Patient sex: M
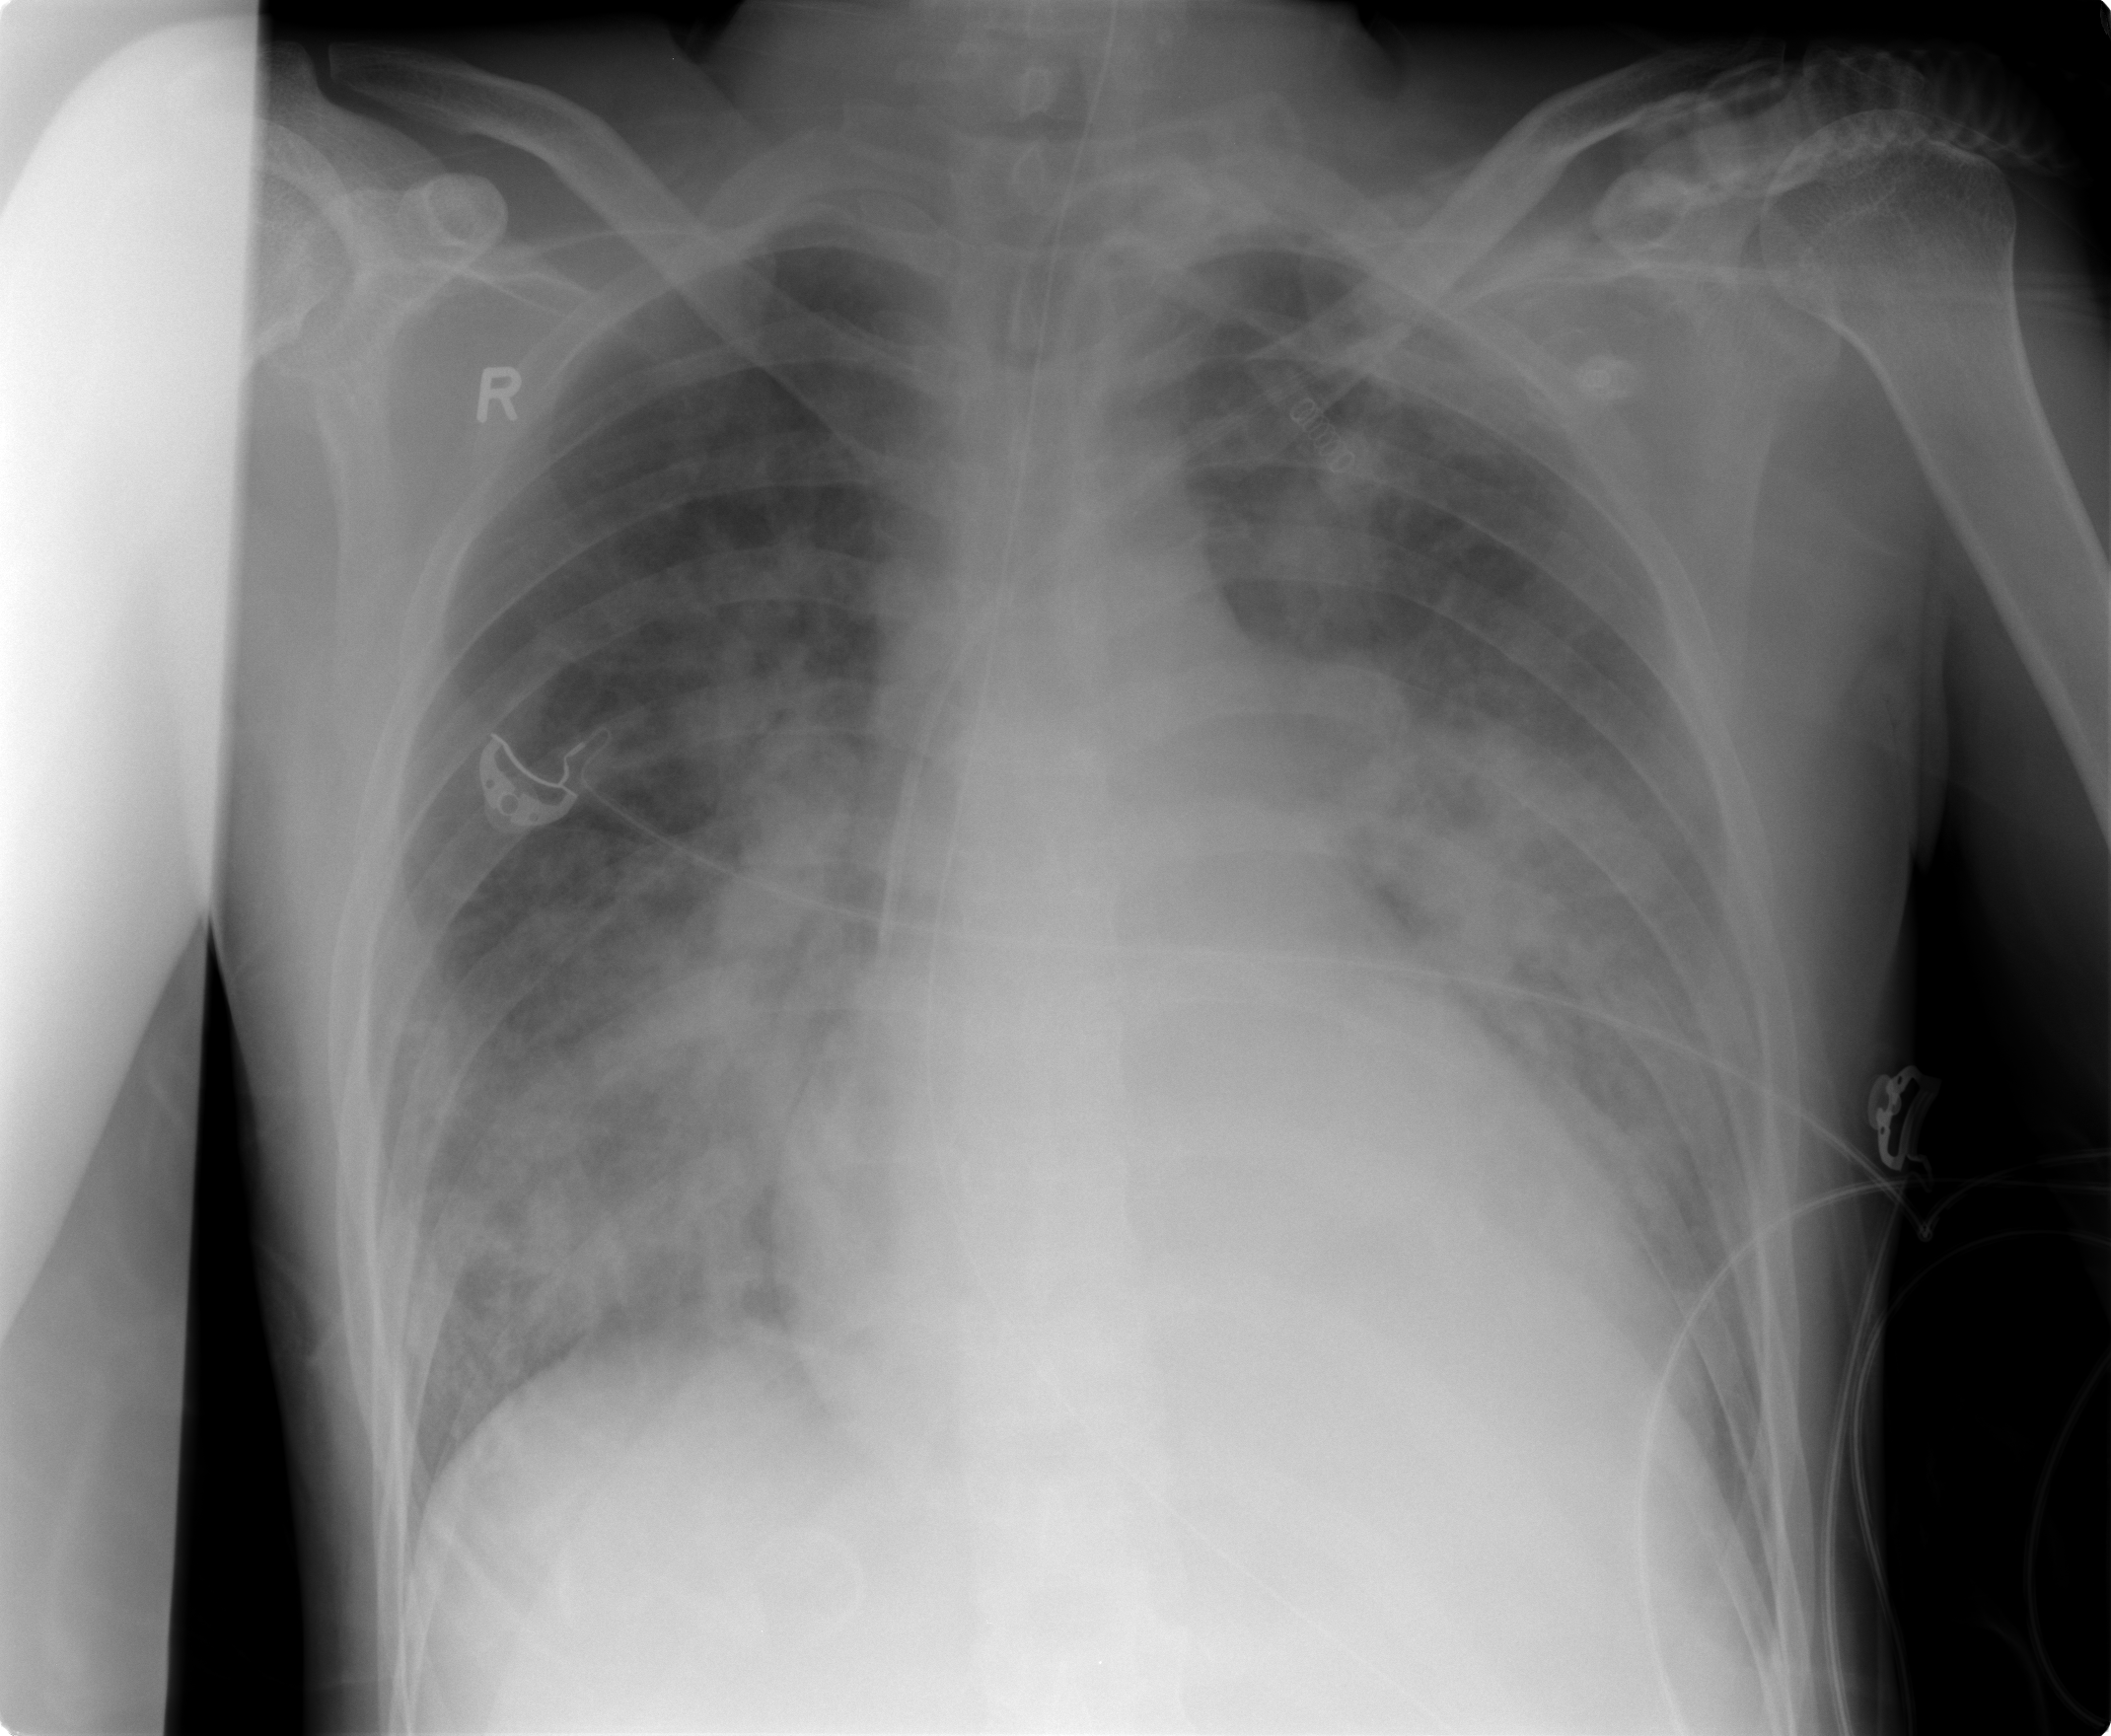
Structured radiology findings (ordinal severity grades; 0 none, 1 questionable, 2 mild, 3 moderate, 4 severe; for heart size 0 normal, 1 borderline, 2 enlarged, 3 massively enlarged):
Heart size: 2
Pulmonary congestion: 3
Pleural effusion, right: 0
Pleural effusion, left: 0
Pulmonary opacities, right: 3
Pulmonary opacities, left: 3
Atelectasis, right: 2
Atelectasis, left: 2